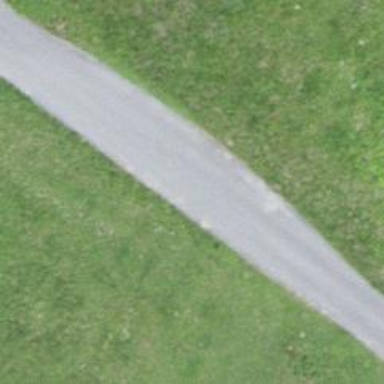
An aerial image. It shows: Passing place on the road.